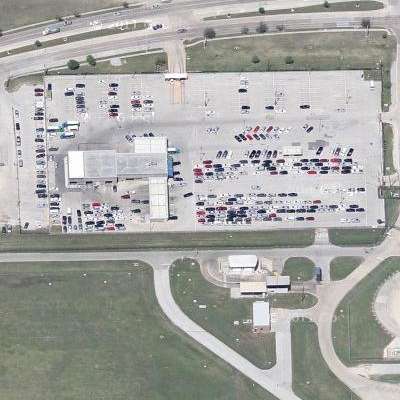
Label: Parking